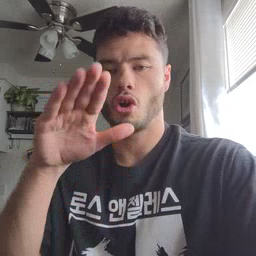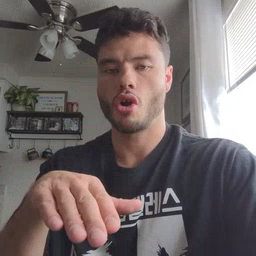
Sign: on